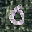
Label: 0